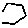
Label: hexagon